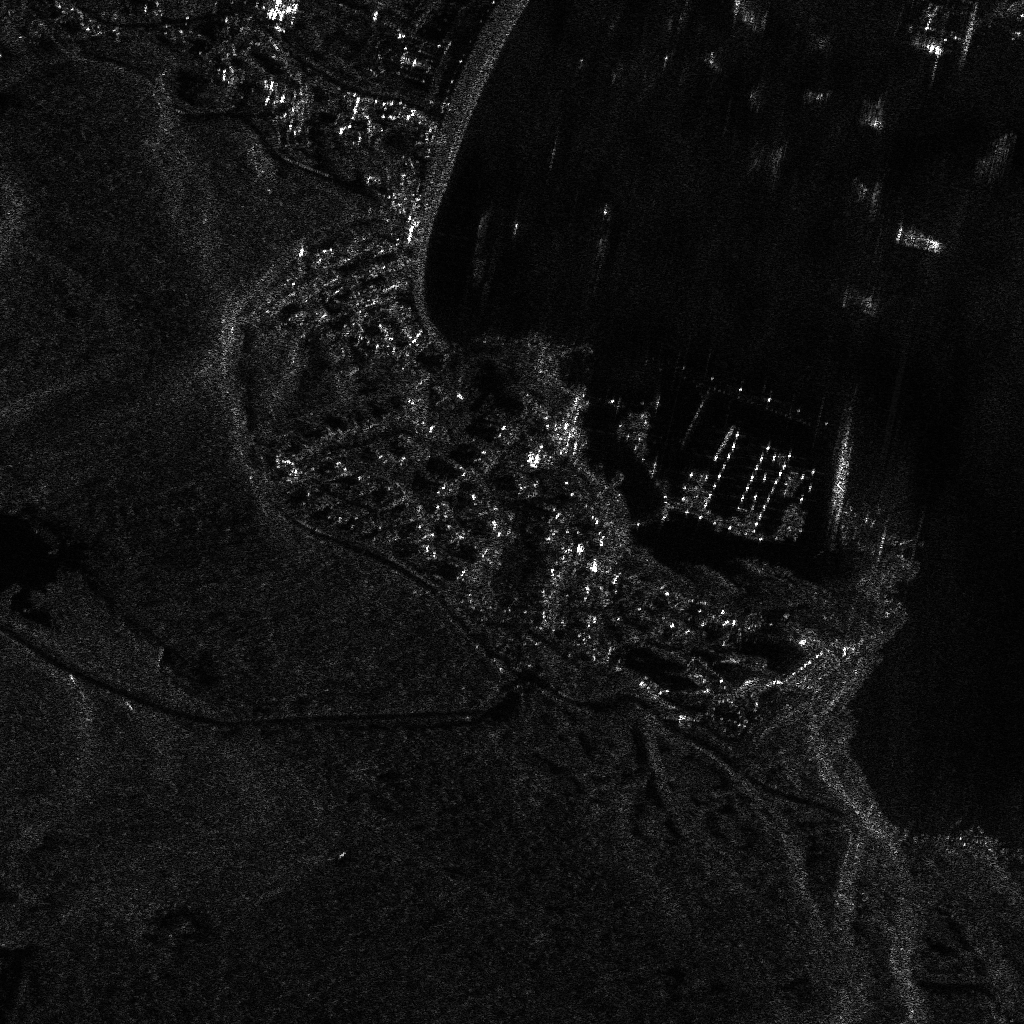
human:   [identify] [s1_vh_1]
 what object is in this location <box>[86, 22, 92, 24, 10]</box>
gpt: <ref>1 medium container at the top right</ref>